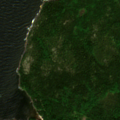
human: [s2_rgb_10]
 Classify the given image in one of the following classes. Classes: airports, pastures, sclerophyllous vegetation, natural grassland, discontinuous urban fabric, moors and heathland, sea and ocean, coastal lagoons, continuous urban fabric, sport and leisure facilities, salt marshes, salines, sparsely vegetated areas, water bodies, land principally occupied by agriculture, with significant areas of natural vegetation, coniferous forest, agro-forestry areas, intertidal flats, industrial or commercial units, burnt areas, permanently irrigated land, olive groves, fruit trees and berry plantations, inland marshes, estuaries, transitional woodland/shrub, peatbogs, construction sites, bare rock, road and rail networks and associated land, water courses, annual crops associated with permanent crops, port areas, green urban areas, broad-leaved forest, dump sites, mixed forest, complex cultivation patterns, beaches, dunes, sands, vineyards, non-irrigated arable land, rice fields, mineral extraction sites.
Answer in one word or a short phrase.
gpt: coniferous forest, mixed forest, sea and ocean